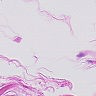
Metastatic tissue present: no